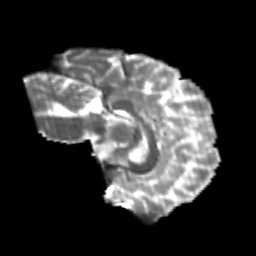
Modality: T2w
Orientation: sagittal
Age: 20
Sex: female
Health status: healthy
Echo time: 0.074 s